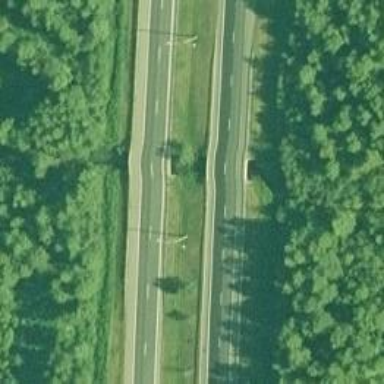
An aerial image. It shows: Bridge over motorway.